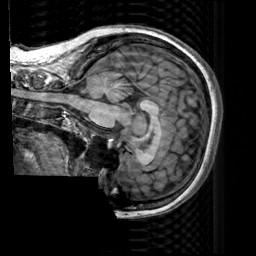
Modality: T1w
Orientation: sagittal
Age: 22
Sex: female
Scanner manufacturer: siemens
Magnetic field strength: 3 T
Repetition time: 2.3 s
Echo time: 0.00303 s